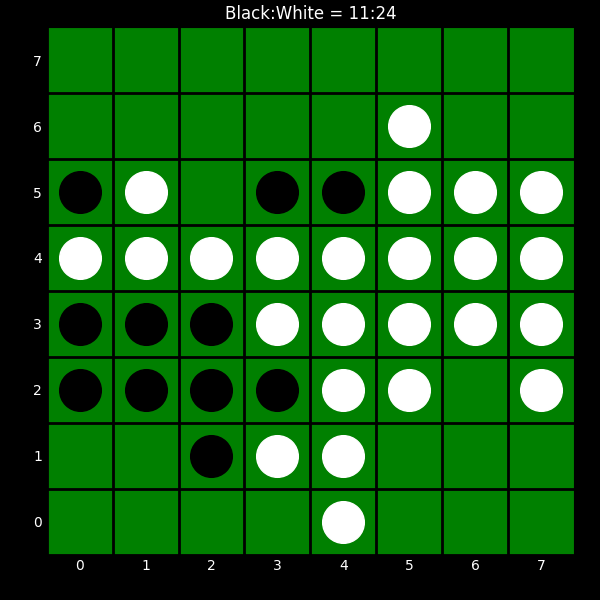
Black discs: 11
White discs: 24